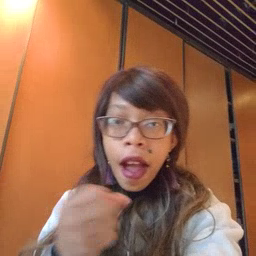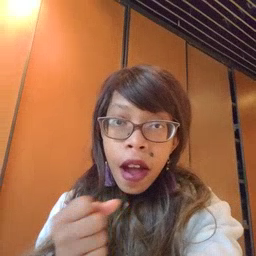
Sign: make